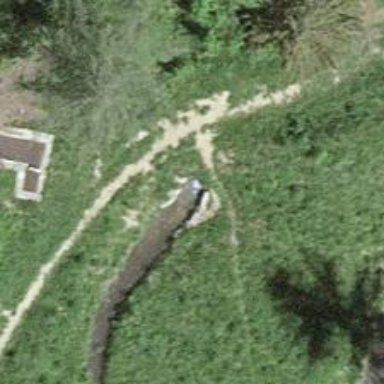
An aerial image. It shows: Culvert tunnel crossing ditch waterway.